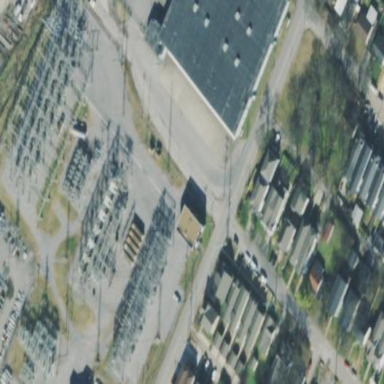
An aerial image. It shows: Power substation.